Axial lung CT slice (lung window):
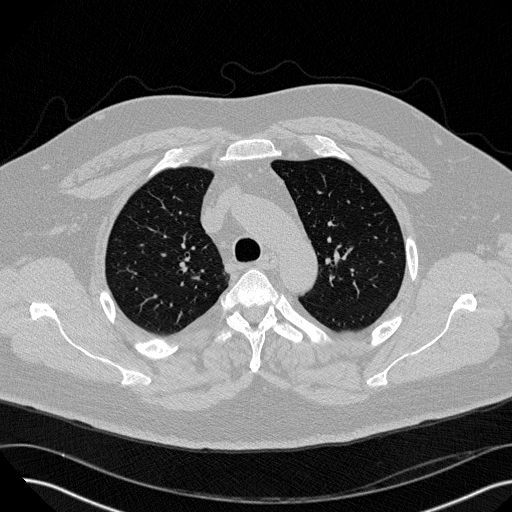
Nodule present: no